Field crop: maize
Growth stage: 1
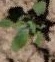
Species: chenopodium